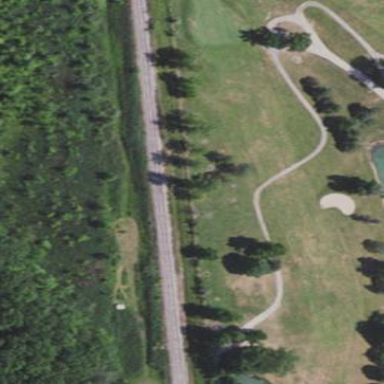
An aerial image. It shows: Grassy area designated as golf fairway.